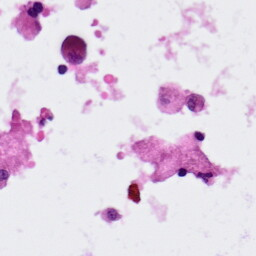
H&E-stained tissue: Lung